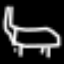
Label: bed